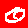
Digit: 0